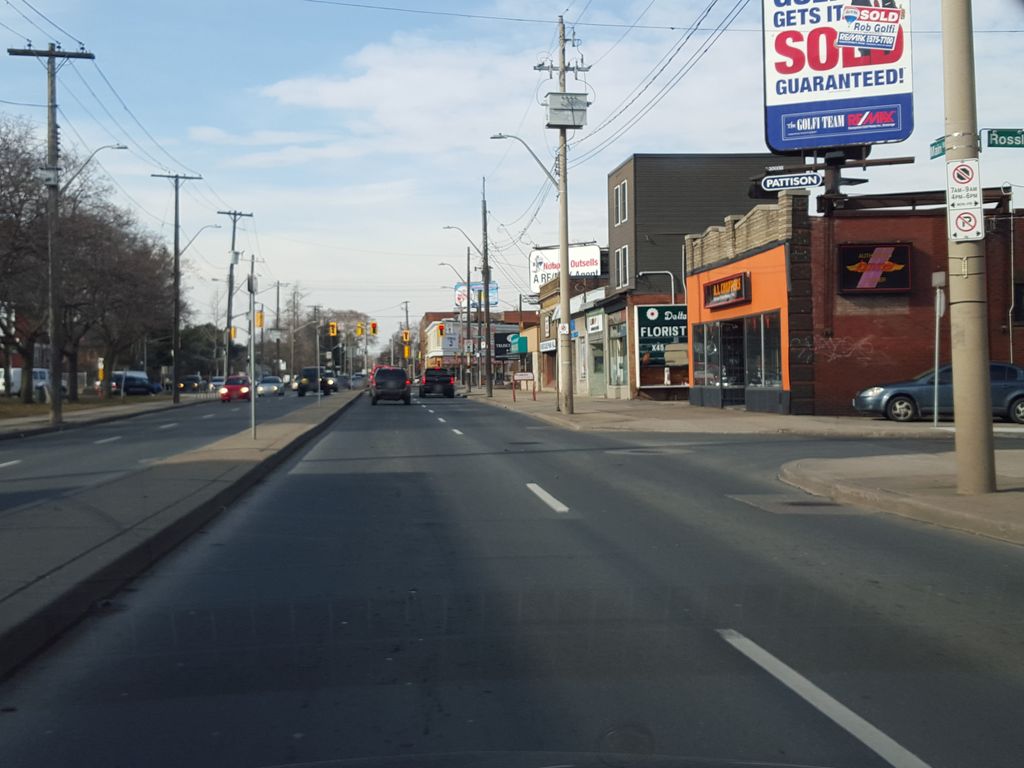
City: hamilton